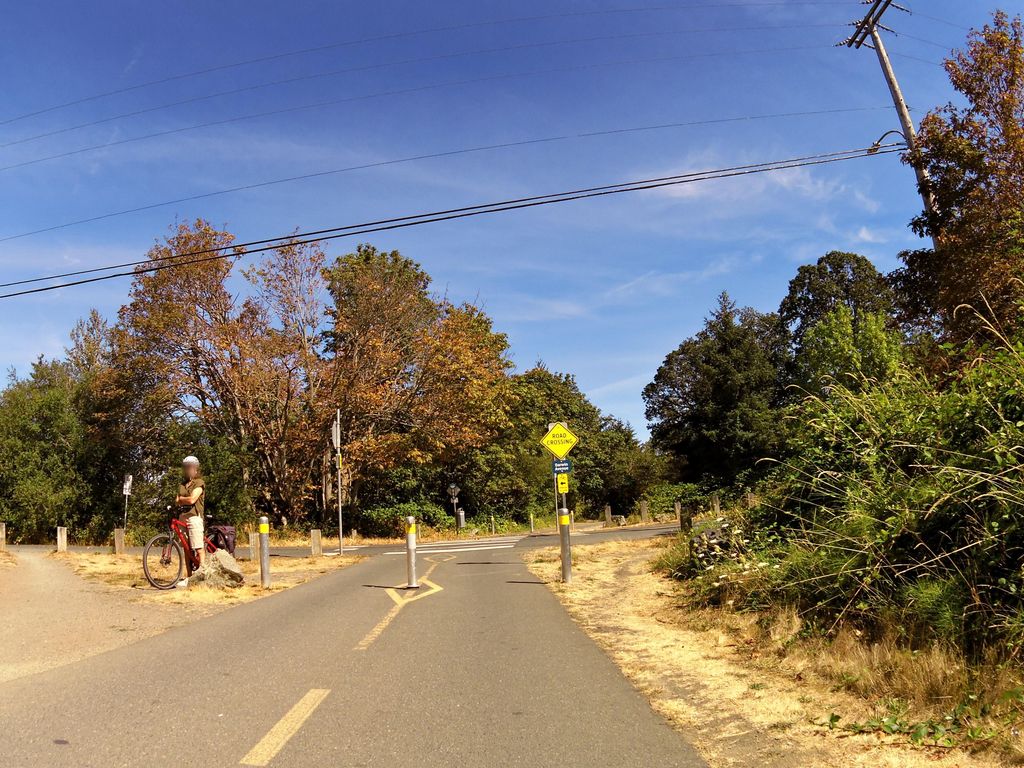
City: victoria